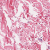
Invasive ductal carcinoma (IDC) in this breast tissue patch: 0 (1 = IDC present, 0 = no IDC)